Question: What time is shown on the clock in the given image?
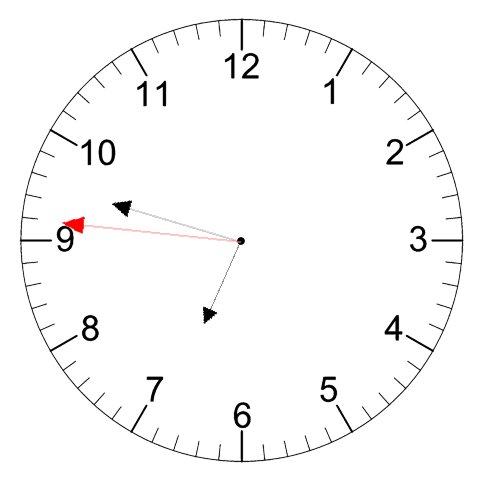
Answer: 06:47:46